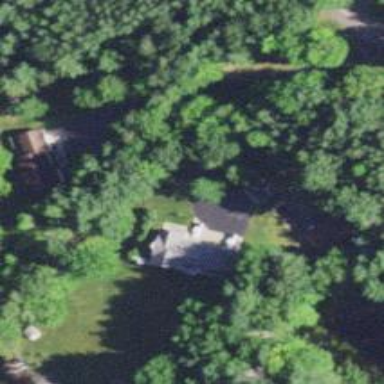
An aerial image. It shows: Driveway.